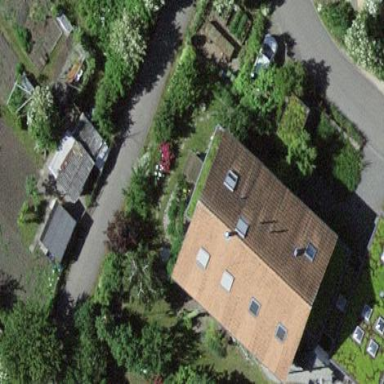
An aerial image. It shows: Terrace-style building with gabled roof.